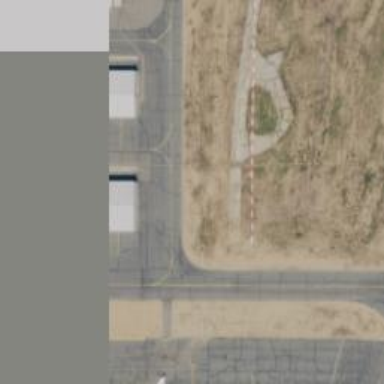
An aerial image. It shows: View of taxiway at the airport.